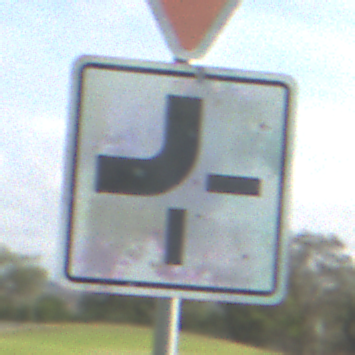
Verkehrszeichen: VerlaufVorfahrtsstrasse2
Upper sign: VorfahrtGewaehren
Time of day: MorningAfternoon
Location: Outdoor (Nature)
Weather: PartlyCloudy
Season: NotSpecified
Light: Natural